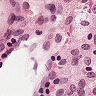
Metastatic tissue present: no